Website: lowes
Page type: account-selection
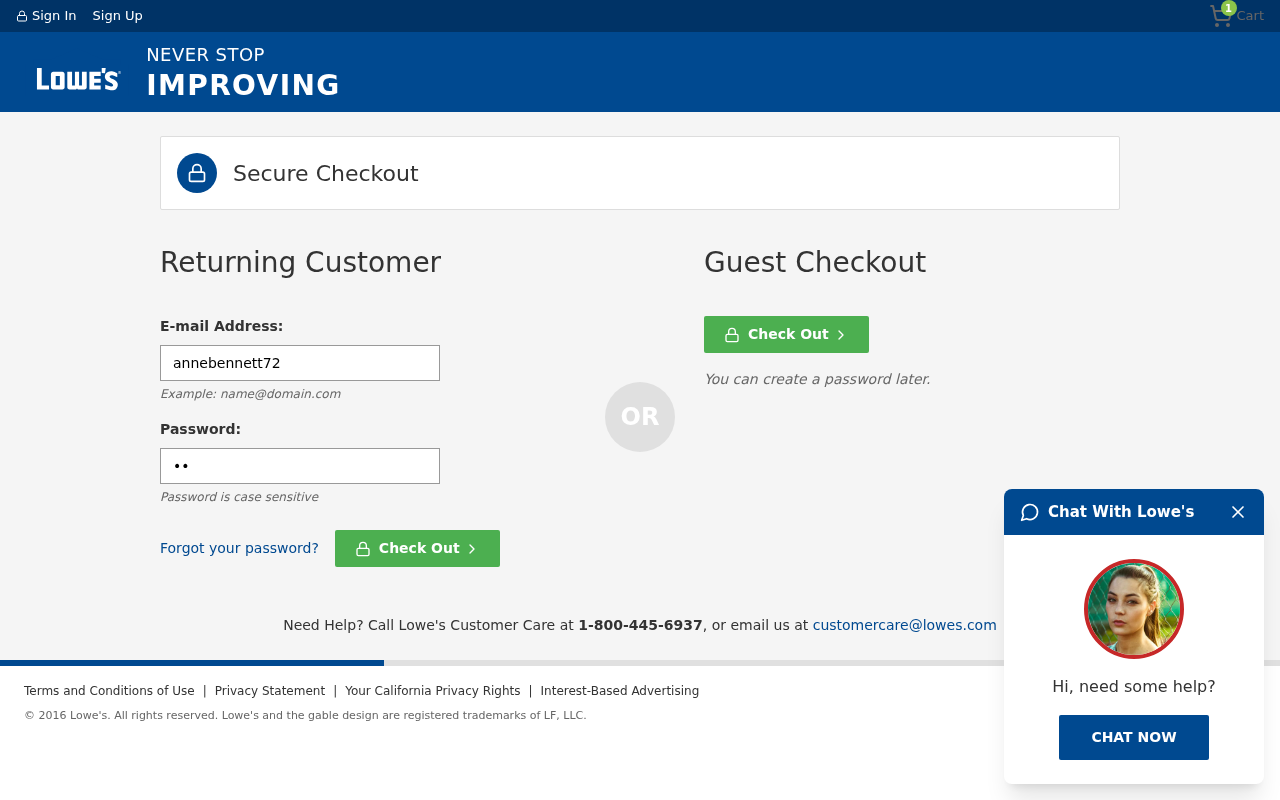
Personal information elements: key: PII_LOGIN_USERNAME
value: annebennett72
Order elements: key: ORDER_NUM_ITEMS
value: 1